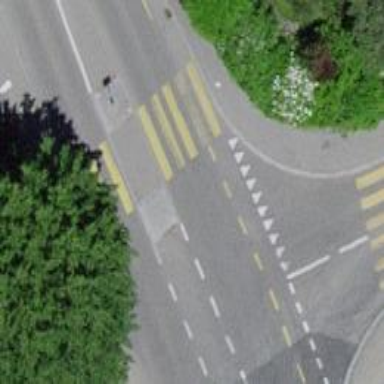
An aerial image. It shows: Zebra crossing with pedestrian island.